Interaction volume radius: 10 \u00c5
Interaction volume height: 10 \u00c5
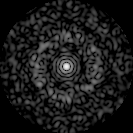
Disorder parameter: 0.8169